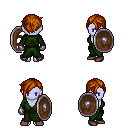
a pixel art fantasy rpg character, female body template, dark elf, purple skin, green robe, white pants, brunette pixie cut hairstyle, metal gloves, maroon shoes, shield, four views (front, back, left, right), 2x2 character sprite sheet, small pixel art, hard edges, no anti-aliasing